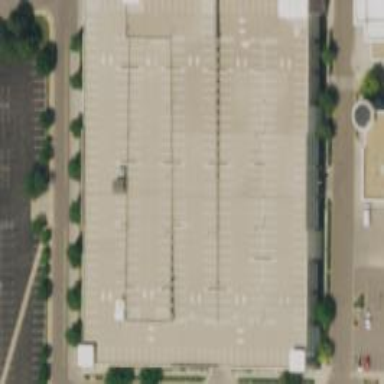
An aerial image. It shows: Multi-storey parking building.